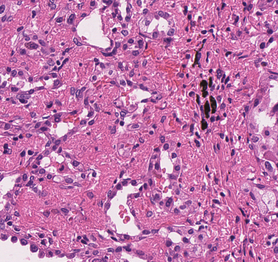
Tumor epithelial tissue: yes
Tumor-associated stroma tissue: yes
Normal tissue: no